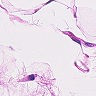
Metastatic tissue present: no